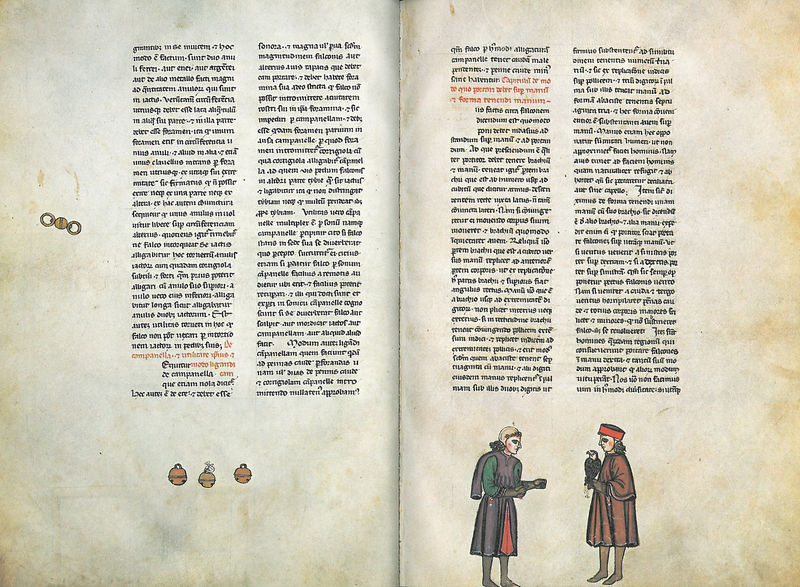
Titel: Falkenbuch Friedrichs des II.; De arte venandi cum avibus
Institution: Rom, Biblioteca Vaticana
Schlagwörter: adler, falke, vogel, hut, männer, zeichnung, malerei, mantel, kopfbedeckung, schrift, spalten, buch, illustration, koloriert, jagd, buchseite, seiten, mittelalter, greifvogel, schellen, buchmalerei, illustratio, walther